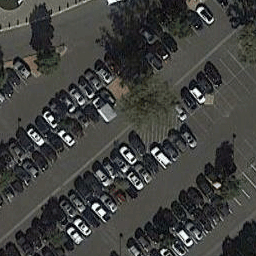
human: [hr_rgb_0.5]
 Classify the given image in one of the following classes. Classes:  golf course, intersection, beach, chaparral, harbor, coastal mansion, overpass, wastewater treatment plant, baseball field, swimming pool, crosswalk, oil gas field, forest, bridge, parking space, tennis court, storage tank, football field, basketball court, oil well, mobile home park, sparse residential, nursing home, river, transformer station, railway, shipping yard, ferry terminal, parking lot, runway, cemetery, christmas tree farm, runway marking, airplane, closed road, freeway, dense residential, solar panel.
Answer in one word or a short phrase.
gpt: parking lot